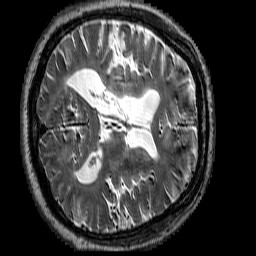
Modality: T2w
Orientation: axial
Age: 56
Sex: male
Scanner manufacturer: siemens
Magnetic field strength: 3 T
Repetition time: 3.2 s
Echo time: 0.213 s